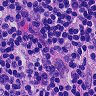
Metastatic tissue present: no